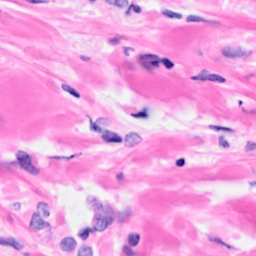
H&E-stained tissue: Breast